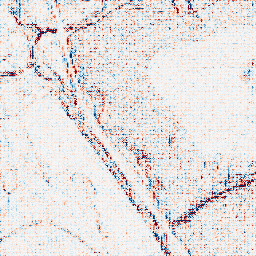
Category: wavelet
Decomposition family: wavelet_dwt
Decomposition parameters: wavelet: db2
level: 1
Upsampling method: sinc_hamming
Upsampling parameters: scale: 4
kernel_size: 4
Upsampling scale: 4